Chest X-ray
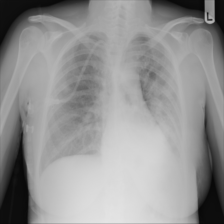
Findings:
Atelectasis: positive
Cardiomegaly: negative
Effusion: positive
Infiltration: positive
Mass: positive
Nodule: negative
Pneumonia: negative
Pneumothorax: negative
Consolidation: negative
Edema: negative
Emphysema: negative
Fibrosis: negative
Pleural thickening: negative
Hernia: negative